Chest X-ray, PA view. Patient: 26 years old, sex F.
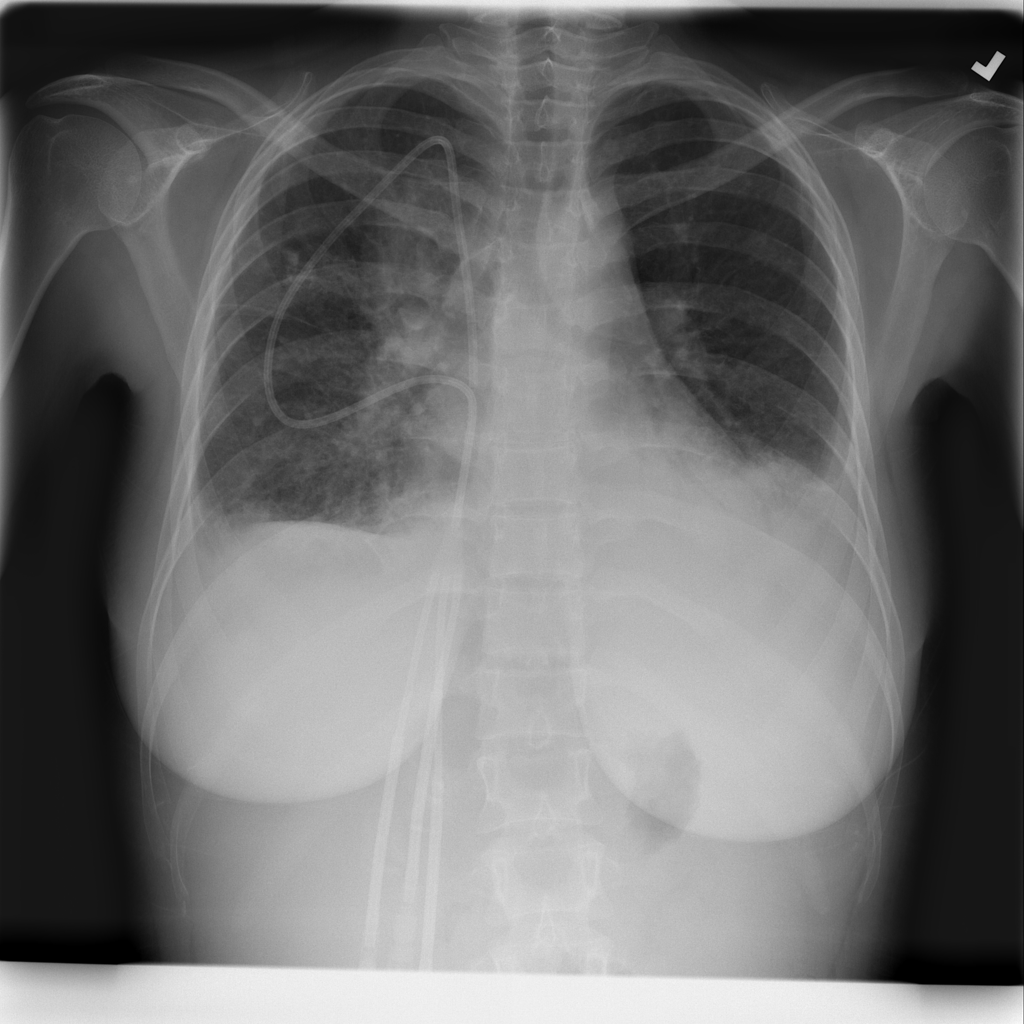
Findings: Consolidation, Effusion, Infiltration